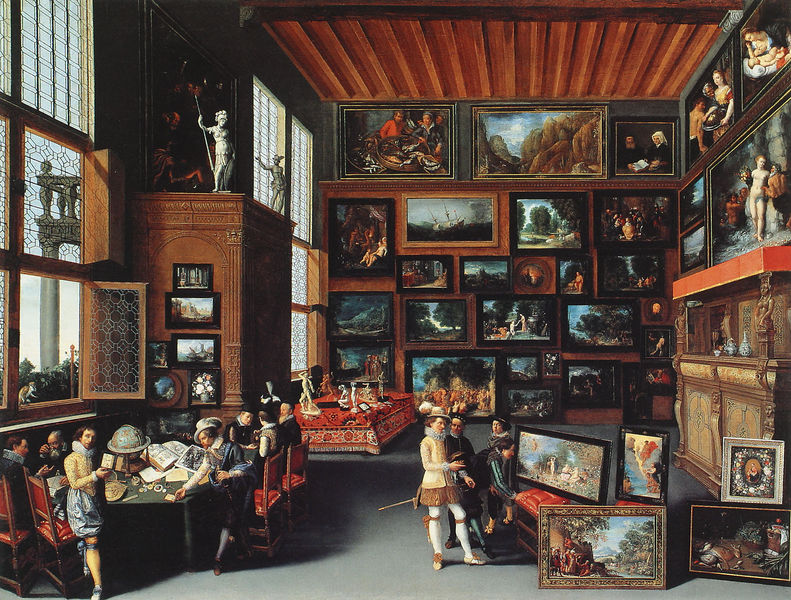
Titel: Bekannte in einem Studio
Künstler: Hieronymus Francken
Institution: London, National Gallery
Schlagwörter: gemälde, gruppe, himmel, menschen, bunt, fenster, glas, holz, männer, raum, stühle, säule, tisch, zimmer, malerei, architektur, barock, innenraum, möbel, innen, klassizismus, personen, instrumente, renaissance, bilder, schrank, perspektive, figuren, romantik, detail, betrachter, galerie, verkauf, niederländisch, betrachten, skulpturen, statuen, flämisch, gerahmt, ansehen, globus, fensterfront, werkzeuge, seestücke, dicht gehängt, desihm